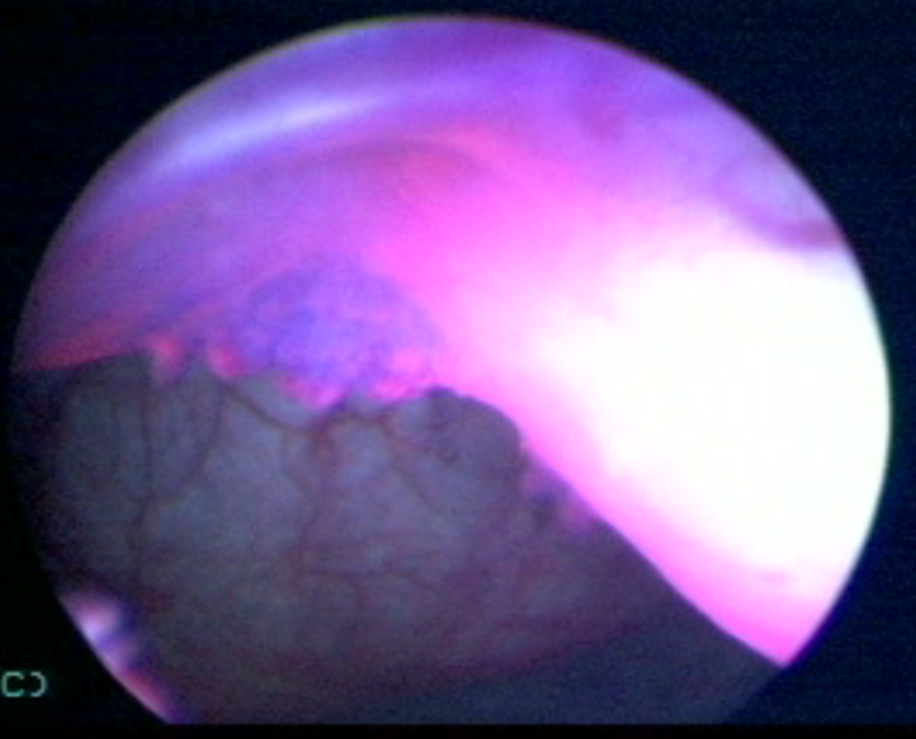
Modality: BLC
Class: Malignant
Subclass: LowGradePapillary
Lesion: L1
Stage: Ta
Morphology: Papillary
Bladder cancer association: Yes